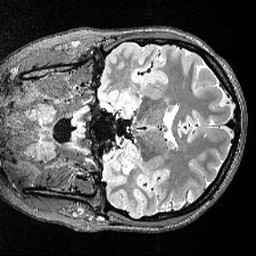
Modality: T2w
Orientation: coronal
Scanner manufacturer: siemens
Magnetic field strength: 3 T
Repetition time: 3.2 s
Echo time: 0.566 s